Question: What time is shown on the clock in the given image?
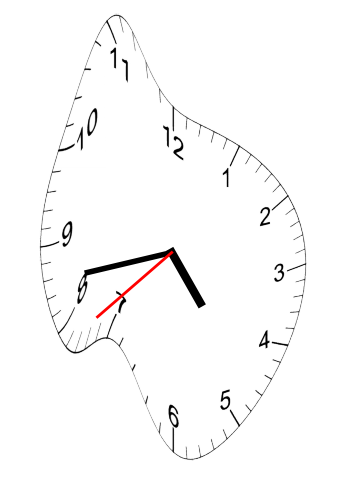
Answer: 04:42:38